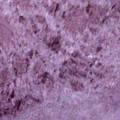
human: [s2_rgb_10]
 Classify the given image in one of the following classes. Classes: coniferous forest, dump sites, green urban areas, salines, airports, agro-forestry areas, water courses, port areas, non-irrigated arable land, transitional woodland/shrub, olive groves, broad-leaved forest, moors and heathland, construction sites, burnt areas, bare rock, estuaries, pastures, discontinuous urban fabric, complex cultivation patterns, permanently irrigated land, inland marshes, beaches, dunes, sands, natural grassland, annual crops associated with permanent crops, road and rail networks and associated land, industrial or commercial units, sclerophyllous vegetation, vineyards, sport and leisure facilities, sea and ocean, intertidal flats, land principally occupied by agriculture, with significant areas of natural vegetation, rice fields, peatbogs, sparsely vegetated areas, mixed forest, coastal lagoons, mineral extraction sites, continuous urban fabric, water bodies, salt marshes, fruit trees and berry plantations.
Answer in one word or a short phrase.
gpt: sea and ocean